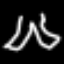
Label: The Eiffel Tower